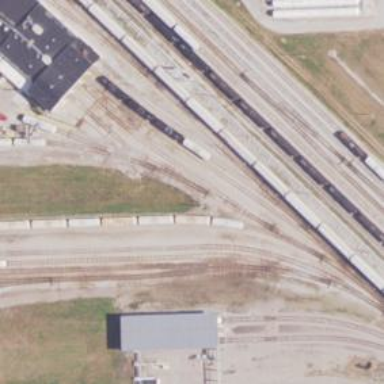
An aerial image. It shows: Rail spur service.